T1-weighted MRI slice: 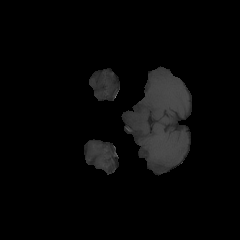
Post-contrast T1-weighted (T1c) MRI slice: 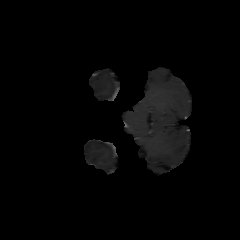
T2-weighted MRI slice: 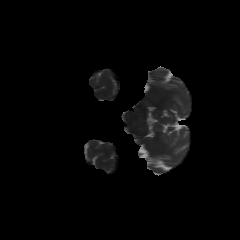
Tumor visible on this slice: no